Question: I have a problem understanding an UML below:

Specifically, what is the relationship between 'PersistentSet' and 'ThirdPartyPersistentSet'?
What is the relationship between 'PersistentObject' and 'ThirdPartyPersistentSet'?
Please note that the UML is from Agile Principles, Patterns, and Practices in C#
By Martin C. Robert, Martin Micah 2006. Chapter 10
Thanks in advance!
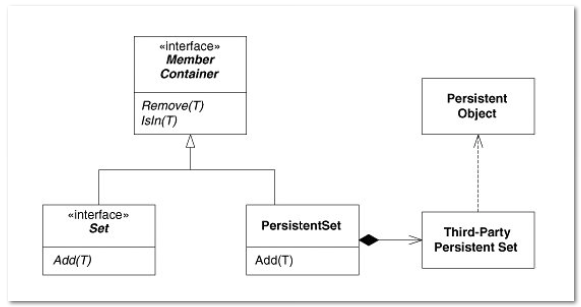
Answer: The relationship between PersistentSet and ThirdPartyPersistentSet is an Aggregation, which means the PersistentSet contains one or more ThridPartyPersistenSet instances. This is a "weak" relationship, meaning the instances of ThirdPartyPersistentSet can exist outside of the PersistentSet.
The relationship between PersistentObject and ThirdPartyPersistentSet is a Dependency, meaning basically ThirdPartyPersistentSet needs a PersistentObject to do it's work.
So, to translate this to code, your PersistentSet would contain something like this:
'''
public class PersistentSet
{
public List<ThirdPartyPersistentSet> Items { get; }
...
}
'''
And your ThirdPartyPersistentSet would look something like this:
'''
public class ThirdPartyPersistentSet
{
private PersistentObject _object;
public ThirdPartyPersistentSet(PersistentObject obj)
{
_object = obj;
}
...
}
'''